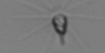
Label: Calciopappus